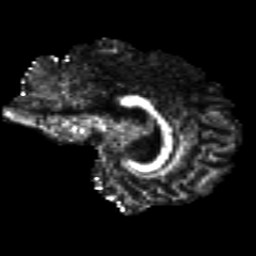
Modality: FA
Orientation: sagittal
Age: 32
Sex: male
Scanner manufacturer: siemens
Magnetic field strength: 3 T
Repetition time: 8.8 s
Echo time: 0.085 s